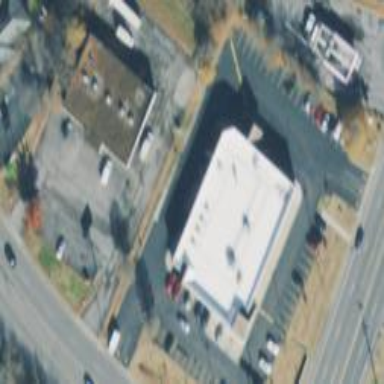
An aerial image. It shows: Building.